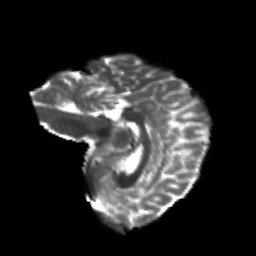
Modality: T2w
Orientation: sagittal
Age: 22
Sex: female
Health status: healthy
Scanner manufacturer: philips
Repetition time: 7.391 s
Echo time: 0.08599 s